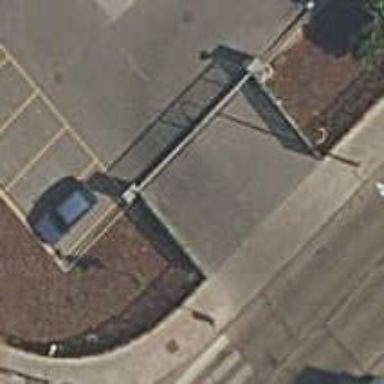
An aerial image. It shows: Gate.